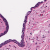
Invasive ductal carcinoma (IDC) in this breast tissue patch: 0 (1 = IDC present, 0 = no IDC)